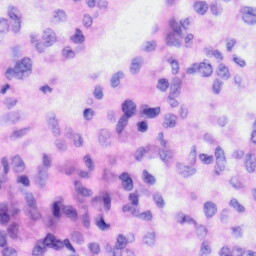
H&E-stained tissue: Liver